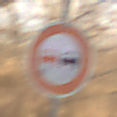
Verkehrszeichen: Ueberholverbot
Umgebung: Outdoor, Nature
Tageszeit: SunriseSunset
Wetter: PartlyCloudy
Licht: Natural
Jahreszeit: NotSpecified
Kontrast: MediumContrast